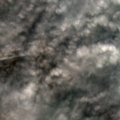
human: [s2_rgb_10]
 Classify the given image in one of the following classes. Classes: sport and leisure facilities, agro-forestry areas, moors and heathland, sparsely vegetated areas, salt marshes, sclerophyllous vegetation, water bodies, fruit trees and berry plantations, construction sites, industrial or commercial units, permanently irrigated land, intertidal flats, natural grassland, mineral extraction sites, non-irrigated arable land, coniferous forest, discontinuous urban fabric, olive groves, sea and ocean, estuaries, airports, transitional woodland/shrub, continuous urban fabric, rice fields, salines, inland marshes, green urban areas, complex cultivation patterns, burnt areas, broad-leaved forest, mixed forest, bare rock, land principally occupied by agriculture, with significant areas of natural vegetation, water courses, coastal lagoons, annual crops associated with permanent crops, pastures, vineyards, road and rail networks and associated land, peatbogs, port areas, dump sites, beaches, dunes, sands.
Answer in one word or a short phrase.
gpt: non-irrigated arable land, complex cultivation patterns, land principally occupied by agriculture, with significant areas of natural vegetation